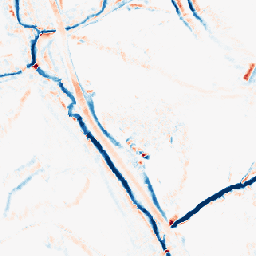
Category: morphological
Decomposition family: morphological_diamond
Decomposition parameters: operation: average
radius: 5
Upsampling method: area
Upsampling parameters: scale: 8
Upsampling scale: 8